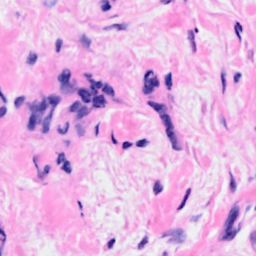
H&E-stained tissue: Breast